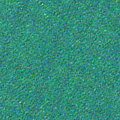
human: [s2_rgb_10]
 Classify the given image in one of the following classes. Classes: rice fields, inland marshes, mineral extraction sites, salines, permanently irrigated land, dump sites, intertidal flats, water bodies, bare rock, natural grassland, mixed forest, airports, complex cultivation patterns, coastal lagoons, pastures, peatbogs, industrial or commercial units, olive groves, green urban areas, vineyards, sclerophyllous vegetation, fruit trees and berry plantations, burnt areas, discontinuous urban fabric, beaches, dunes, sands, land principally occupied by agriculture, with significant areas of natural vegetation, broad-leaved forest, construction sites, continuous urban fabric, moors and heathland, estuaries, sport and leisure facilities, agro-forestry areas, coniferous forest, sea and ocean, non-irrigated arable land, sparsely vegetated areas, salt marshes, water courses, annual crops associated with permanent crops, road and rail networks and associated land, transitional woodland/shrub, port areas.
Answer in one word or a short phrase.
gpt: sea and ocean